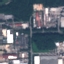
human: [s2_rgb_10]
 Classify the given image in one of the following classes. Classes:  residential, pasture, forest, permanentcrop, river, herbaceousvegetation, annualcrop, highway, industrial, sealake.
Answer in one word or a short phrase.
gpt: Industrial